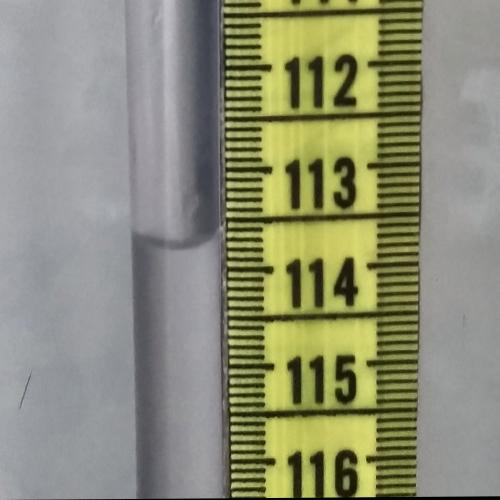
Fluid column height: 113.7 cm